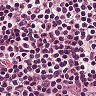
Metastatic tissue present: no